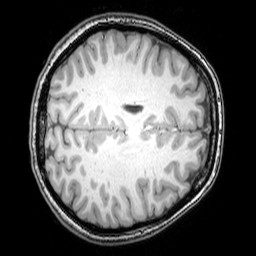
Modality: T1w
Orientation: axial
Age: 25
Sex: female
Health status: healthy
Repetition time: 0.081 s
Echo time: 0.037 s